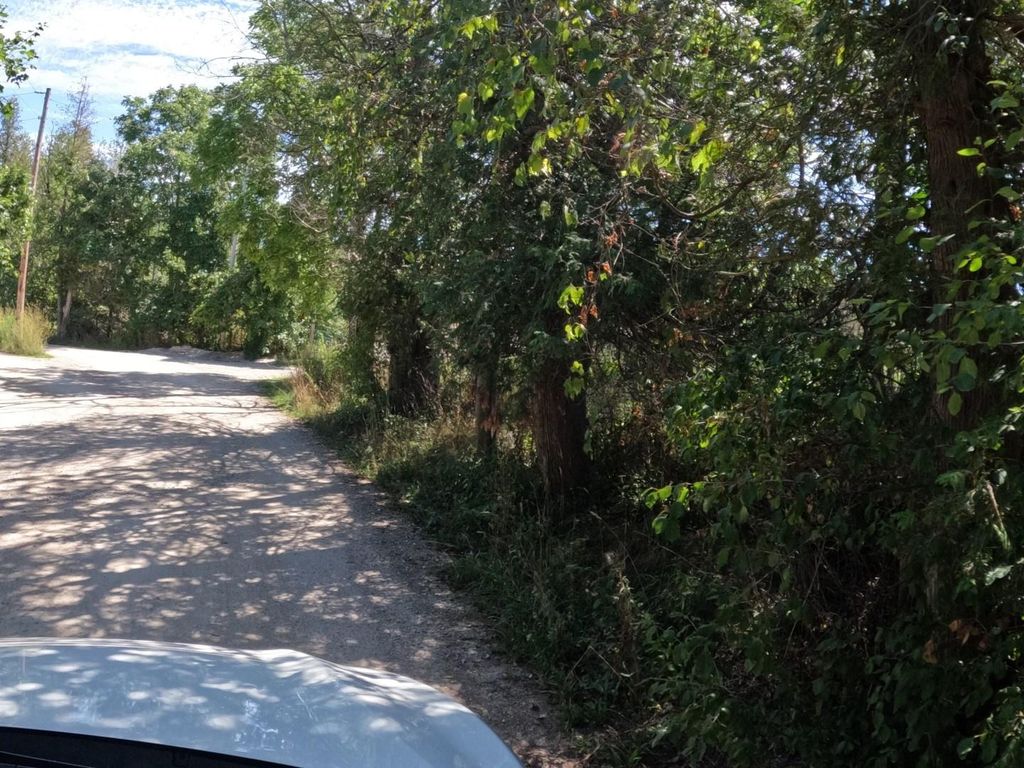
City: kitchener-waterloo